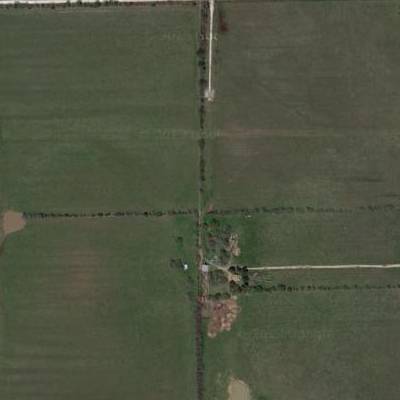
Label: aGrass